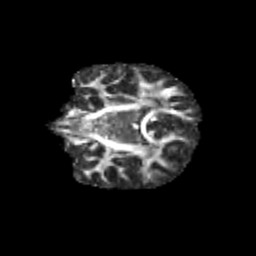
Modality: FA
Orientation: coronal
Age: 12
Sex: male
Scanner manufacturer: siemens
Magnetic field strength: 3 T
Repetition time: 3.8 s
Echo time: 0.07 s